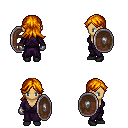
a pixel art fantasy rpg character, female body template, human, tanned skin, purple robe, white pants, dark blonde loose hair, metal gloves, black shoes, shield, four views (front, back, left, right), 2x2 character sprite sheet, small pixel art, hard edges, no anti-aliasing